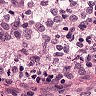
Metastatic tissue present: yes